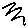
Label: zigzag